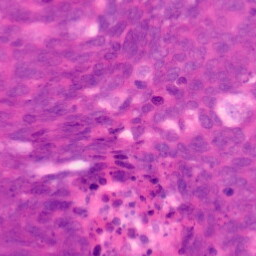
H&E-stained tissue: Colon